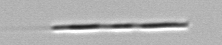
Label: Leptocylindrus